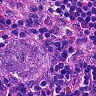
Metastatic tissue present: yes